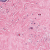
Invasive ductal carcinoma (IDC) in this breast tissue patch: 0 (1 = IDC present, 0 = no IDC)